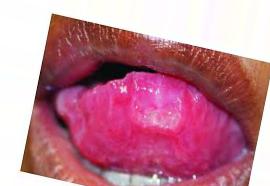
Condition: Mouth Ulcer